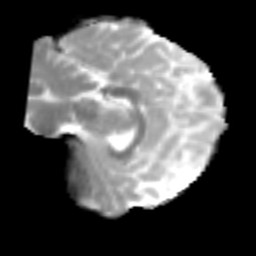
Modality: MD
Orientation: sagittal
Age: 22
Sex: female
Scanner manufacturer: siemens
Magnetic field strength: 3 T
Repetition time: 2.3 s
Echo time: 0.085 s